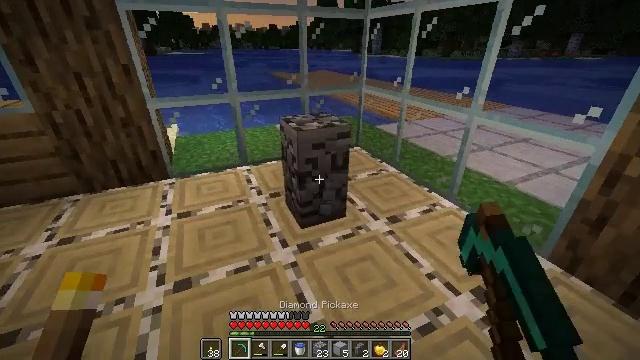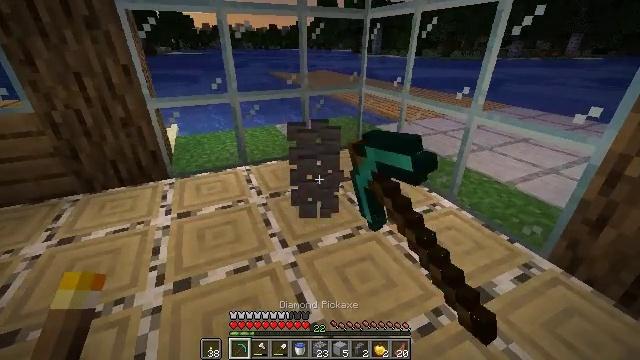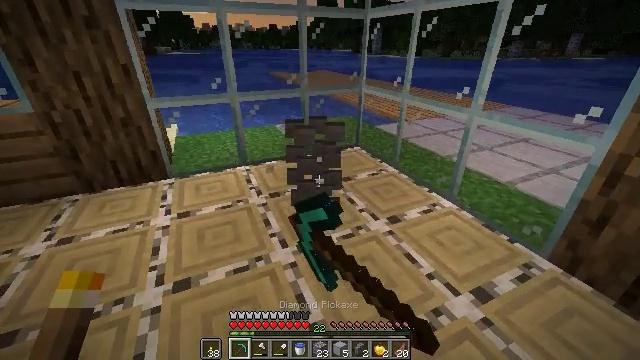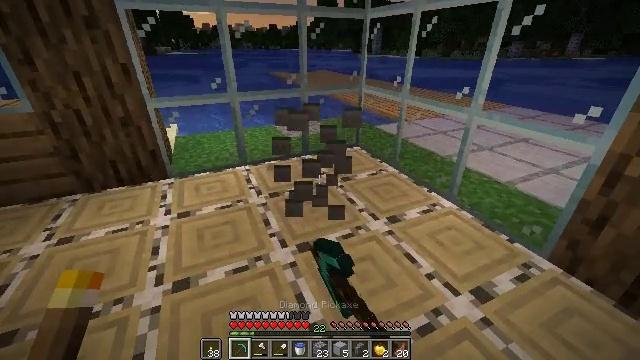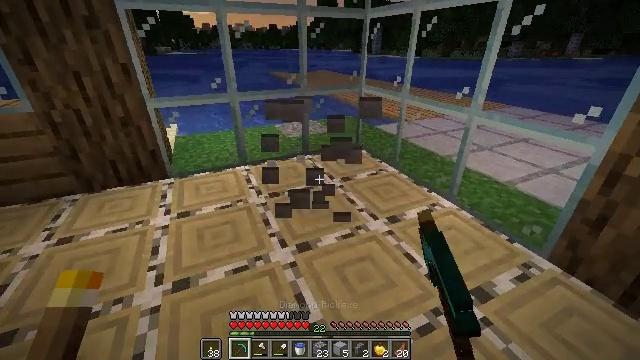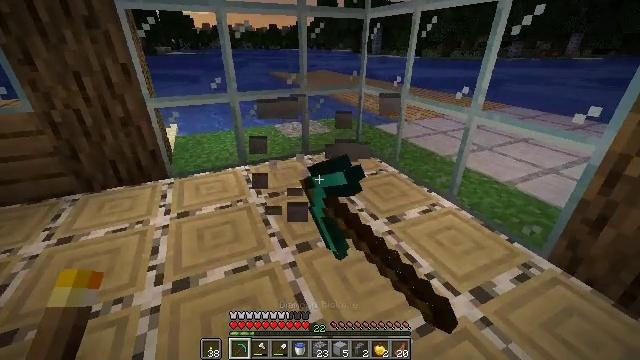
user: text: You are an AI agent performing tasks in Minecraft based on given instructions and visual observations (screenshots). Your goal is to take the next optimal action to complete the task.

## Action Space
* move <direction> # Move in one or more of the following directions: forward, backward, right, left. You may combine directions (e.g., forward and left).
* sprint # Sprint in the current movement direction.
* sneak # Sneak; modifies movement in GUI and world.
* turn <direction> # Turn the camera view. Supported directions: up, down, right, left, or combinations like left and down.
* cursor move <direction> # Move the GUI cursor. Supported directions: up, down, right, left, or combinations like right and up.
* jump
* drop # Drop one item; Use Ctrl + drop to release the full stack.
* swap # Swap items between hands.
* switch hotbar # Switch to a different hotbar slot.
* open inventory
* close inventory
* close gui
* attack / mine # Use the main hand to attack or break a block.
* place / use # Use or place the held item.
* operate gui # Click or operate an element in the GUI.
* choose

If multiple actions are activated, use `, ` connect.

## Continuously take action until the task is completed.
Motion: motion action
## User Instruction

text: Gather blocks from the stone brick wall.
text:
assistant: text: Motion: attack / mine
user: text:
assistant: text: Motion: attack / mine
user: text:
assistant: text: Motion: attack / mine
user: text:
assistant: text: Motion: attack / mine
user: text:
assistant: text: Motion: attack / mine
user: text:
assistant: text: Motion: attack / mine